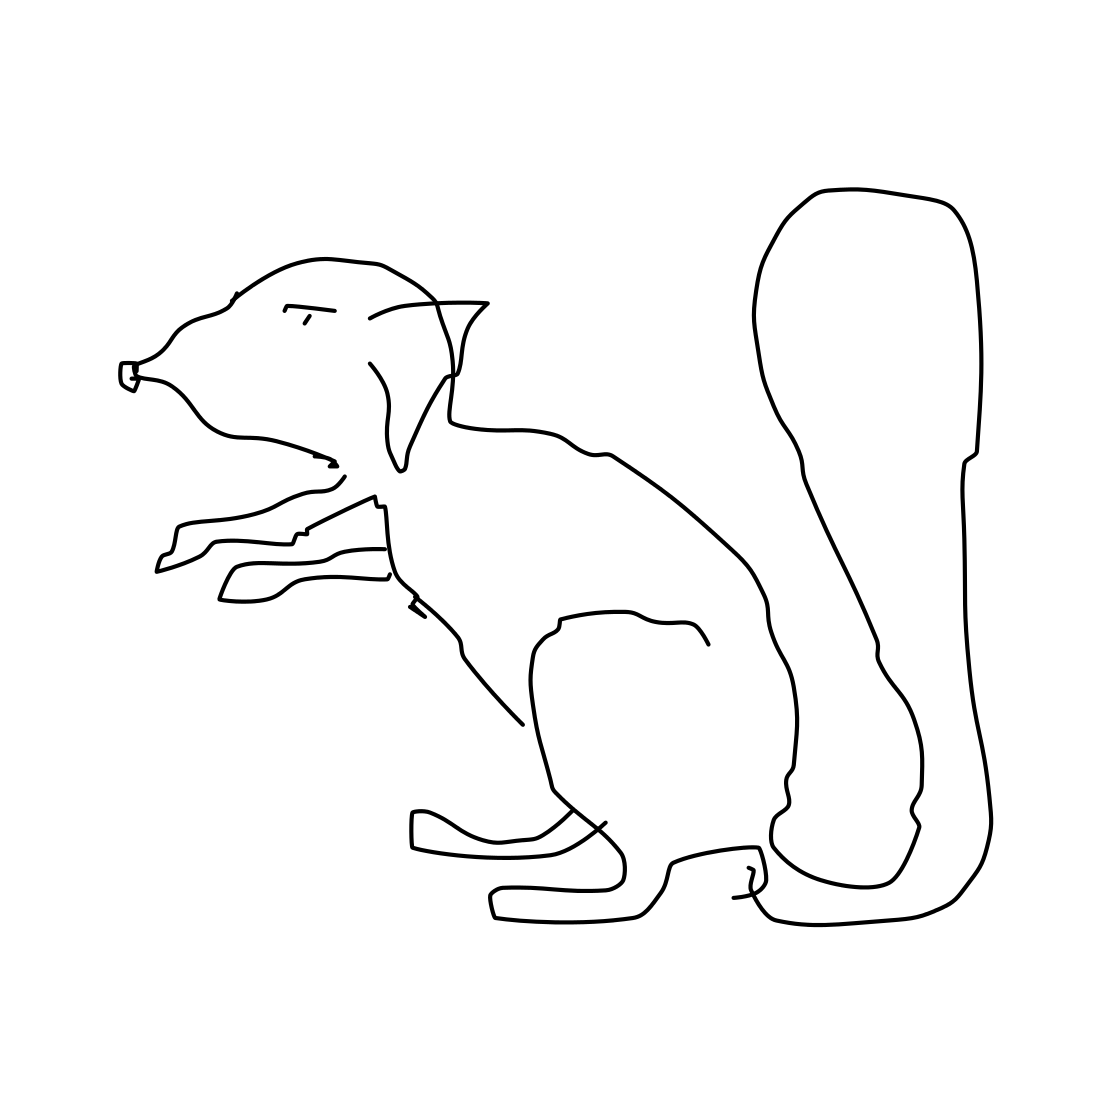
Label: squirrel